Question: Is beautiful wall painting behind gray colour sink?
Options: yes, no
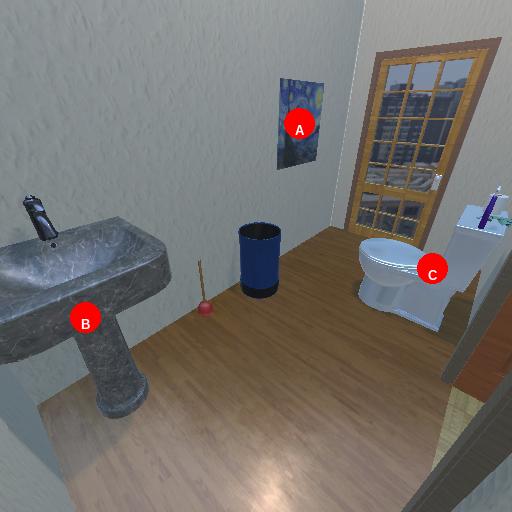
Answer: yes